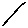
Label: line